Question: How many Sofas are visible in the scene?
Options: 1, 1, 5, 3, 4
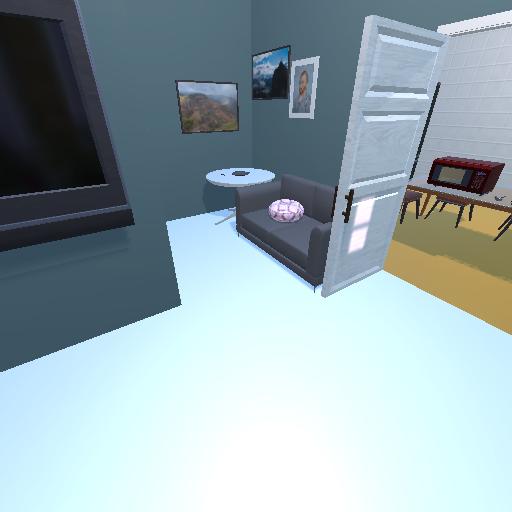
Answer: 1